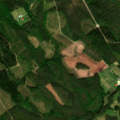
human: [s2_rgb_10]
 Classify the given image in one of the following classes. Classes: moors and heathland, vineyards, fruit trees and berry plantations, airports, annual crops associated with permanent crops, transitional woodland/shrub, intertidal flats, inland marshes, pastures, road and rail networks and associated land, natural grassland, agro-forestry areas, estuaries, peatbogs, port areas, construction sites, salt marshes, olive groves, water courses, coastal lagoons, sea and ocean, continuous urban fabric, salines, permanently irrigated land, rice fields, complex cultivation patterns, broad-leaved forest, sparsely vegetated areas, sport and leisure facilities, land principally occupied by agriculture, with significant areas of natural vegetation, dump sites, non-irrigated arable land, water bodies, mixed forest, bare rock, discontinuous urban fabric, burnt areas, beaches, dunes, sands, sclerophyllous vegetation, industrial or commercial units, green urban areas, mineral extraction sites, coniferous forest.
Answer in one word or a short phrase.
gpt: coniferous forest, mixed forest, transitional woodland/shrub